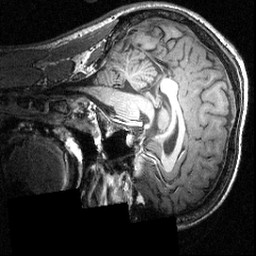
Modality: T1w
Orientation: sagittal
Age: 22
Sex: male
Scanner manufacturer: siemens
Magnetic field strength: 3.951 T
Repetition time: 1.5 s
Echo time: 0.00335 s